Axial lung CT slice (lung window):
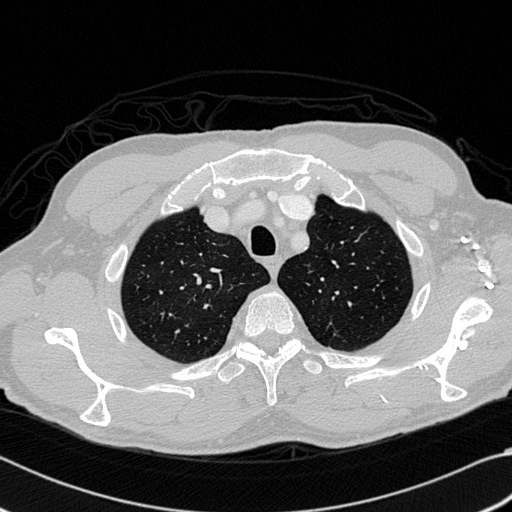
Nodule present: no